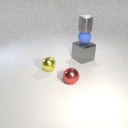
small red metal sphere in front of small yellow metal sphere